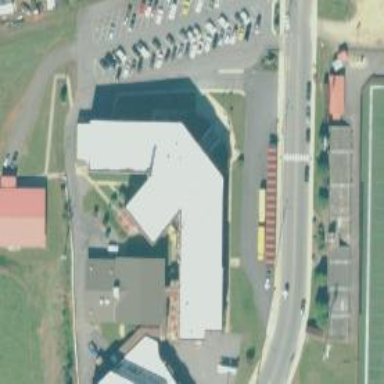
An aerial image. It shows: School.